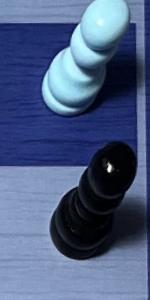
Label: Pawn_Black